Question: I use one camera at the moment to draw the Box2DDebugRenderer and one for drawing the map from the tmx. file. My problem is that, although the cameras have the SAME definition. The camera that is used for drawing the map is way too big on the screen.
SCREENSHOT Of the Problem:

Definition for box2dCam:
'''
b2dCam = new OrthographicCamera();
b2dCam.setToOrtho(false, Game.getWidth() / PPM, Game.getHeight() / PPM);
b2dCam.update();
'''
Definition for regular Camera:
'''
cam = new OrthographicCamera();
cam.setToOrtho(false, Game.getWidth() / PPM, Game.getHeight() / PPM);
cam.update();
'''
PPM (pixels per meter) is 32.
Code Game-class (regular camera is getting defined there!):
<URL>
Code for Play-GameState (box2dCam get's defined and also both cams get moved to player position):
<URL>
Anybody has any idea why that happens?
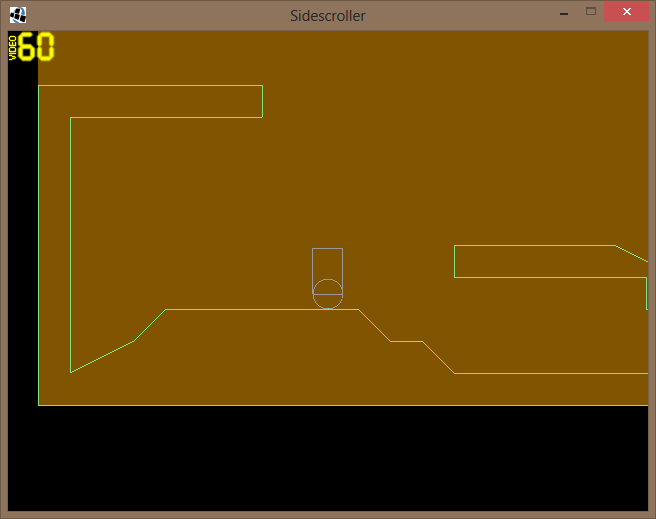
Answer: Definition for box2dCam:
'''
b2dCam = new OrthographicCamera();
b2dCam.setToOrtho(false, Game.getWidth() / PPM, Game.getHeight() / PPM);
b2dCam.update();
'''
Definition for regular Camera:
'''
cam = new OrthographicCamera();
cam.setToOrtho(false, Game.getWidth(), Game.getHeight()); // <--
cam.update();
'''
That's how it should be. Don't divide the tiled map's camera's viewport by the PPM ratio, since here you want it to be 1 unit = 1 px.